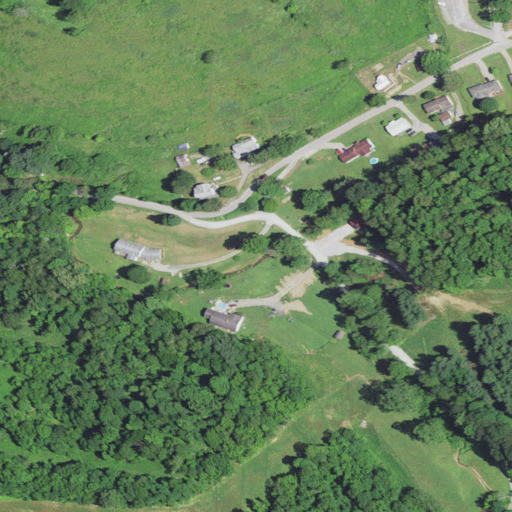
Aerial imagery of valley in West Virginia named Green Valley containing pasture, deciduous forest, mixed forest, open development, low intensity development, and medium intensity development